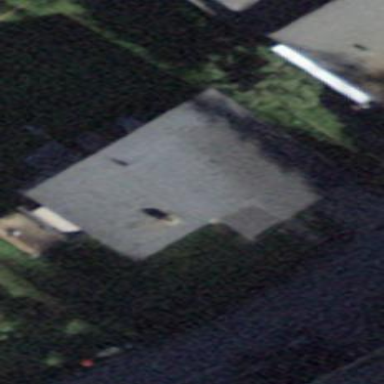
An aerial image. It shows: Building with tile roof.